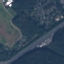
Label: Highway